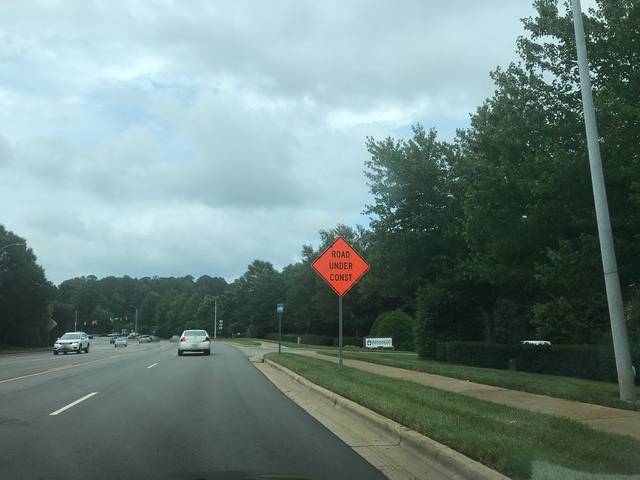
Region: United States
Coordinates: 35.793, -78.764